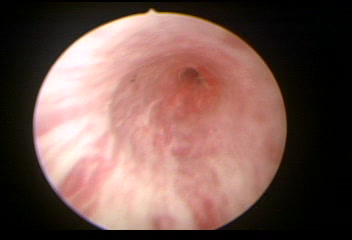
Modality: WLC
Class: Normal mucosa
Bladder cancer association: No